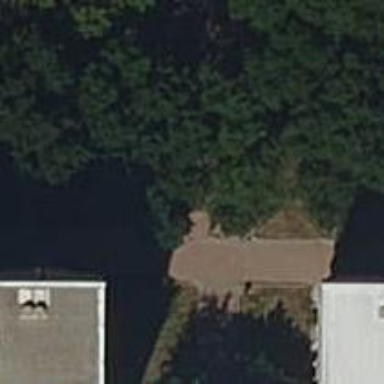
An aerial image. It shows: Sidewalk.